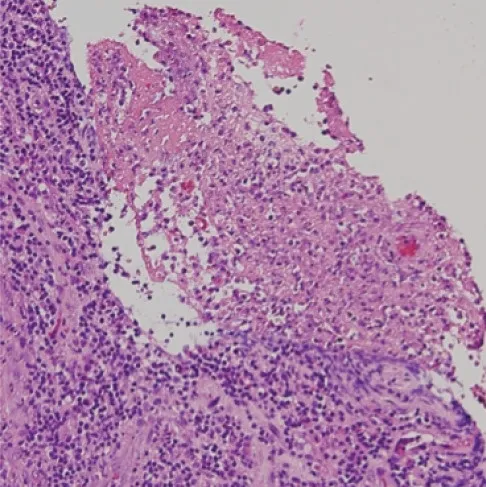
Haematoxylin and eosin stain of the lymph node showed granuloma formations with necrosis.
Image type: pathology (h&e)